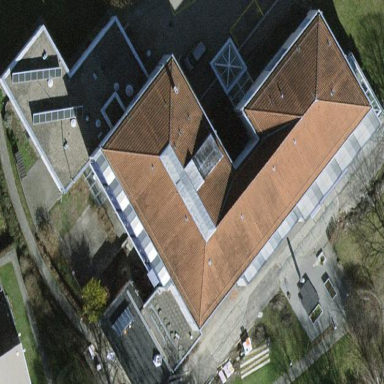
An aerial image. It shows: Nursing home building.